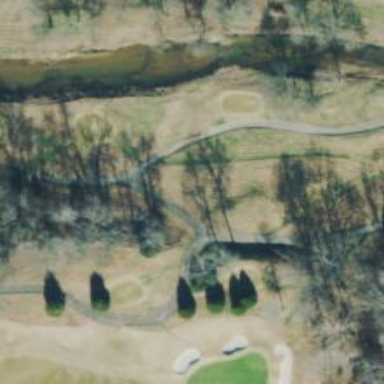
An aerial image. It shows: Path for golf carts.